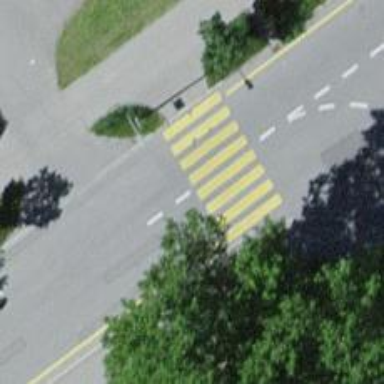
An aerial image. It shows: Marked crossing on the road.